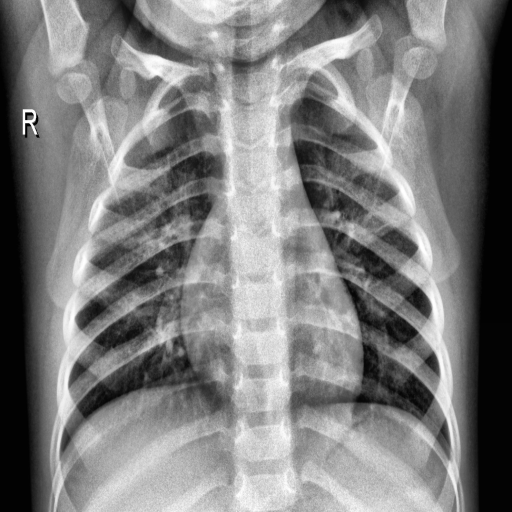
Finding: NORMAL